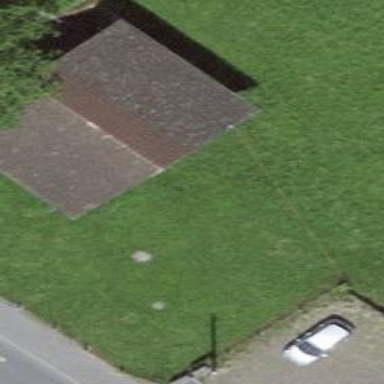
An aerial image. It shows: Rural barn.